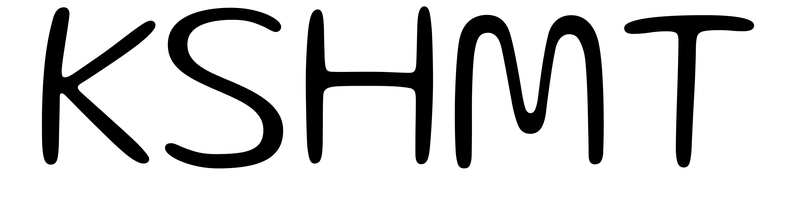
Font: Gluten_ExtraLight